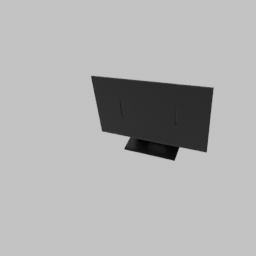
Label: electronics